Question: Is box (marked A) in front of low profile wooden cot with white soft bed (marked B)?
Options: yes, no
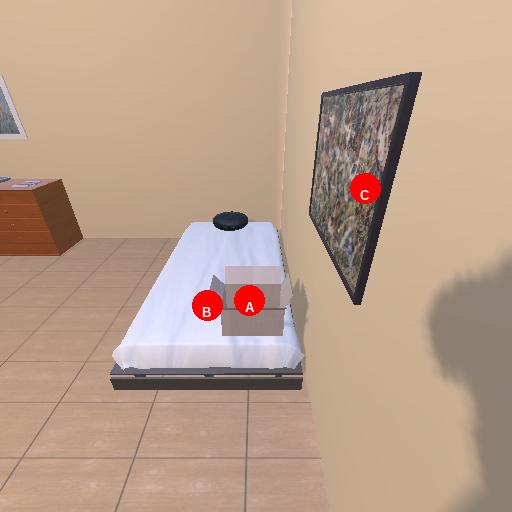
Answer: yes